Question: My query:
'''
{
"unique_contact_method.enrichments": {
"$not": {
"$elemMatch": {
"created_by.name": "fullcontact"
}
}
}
}
'''
My Index:
'''
{
v: 1,
name: "unique_contact_method.enrichments.created_by.name_1",
key: {
"unique_contact_method.enrichments.created_by.name": 1
},
ns: "app27434806.unique_contact_methods",
background: true,
safe: true
}
'''
The .explain() result:

Why no index?
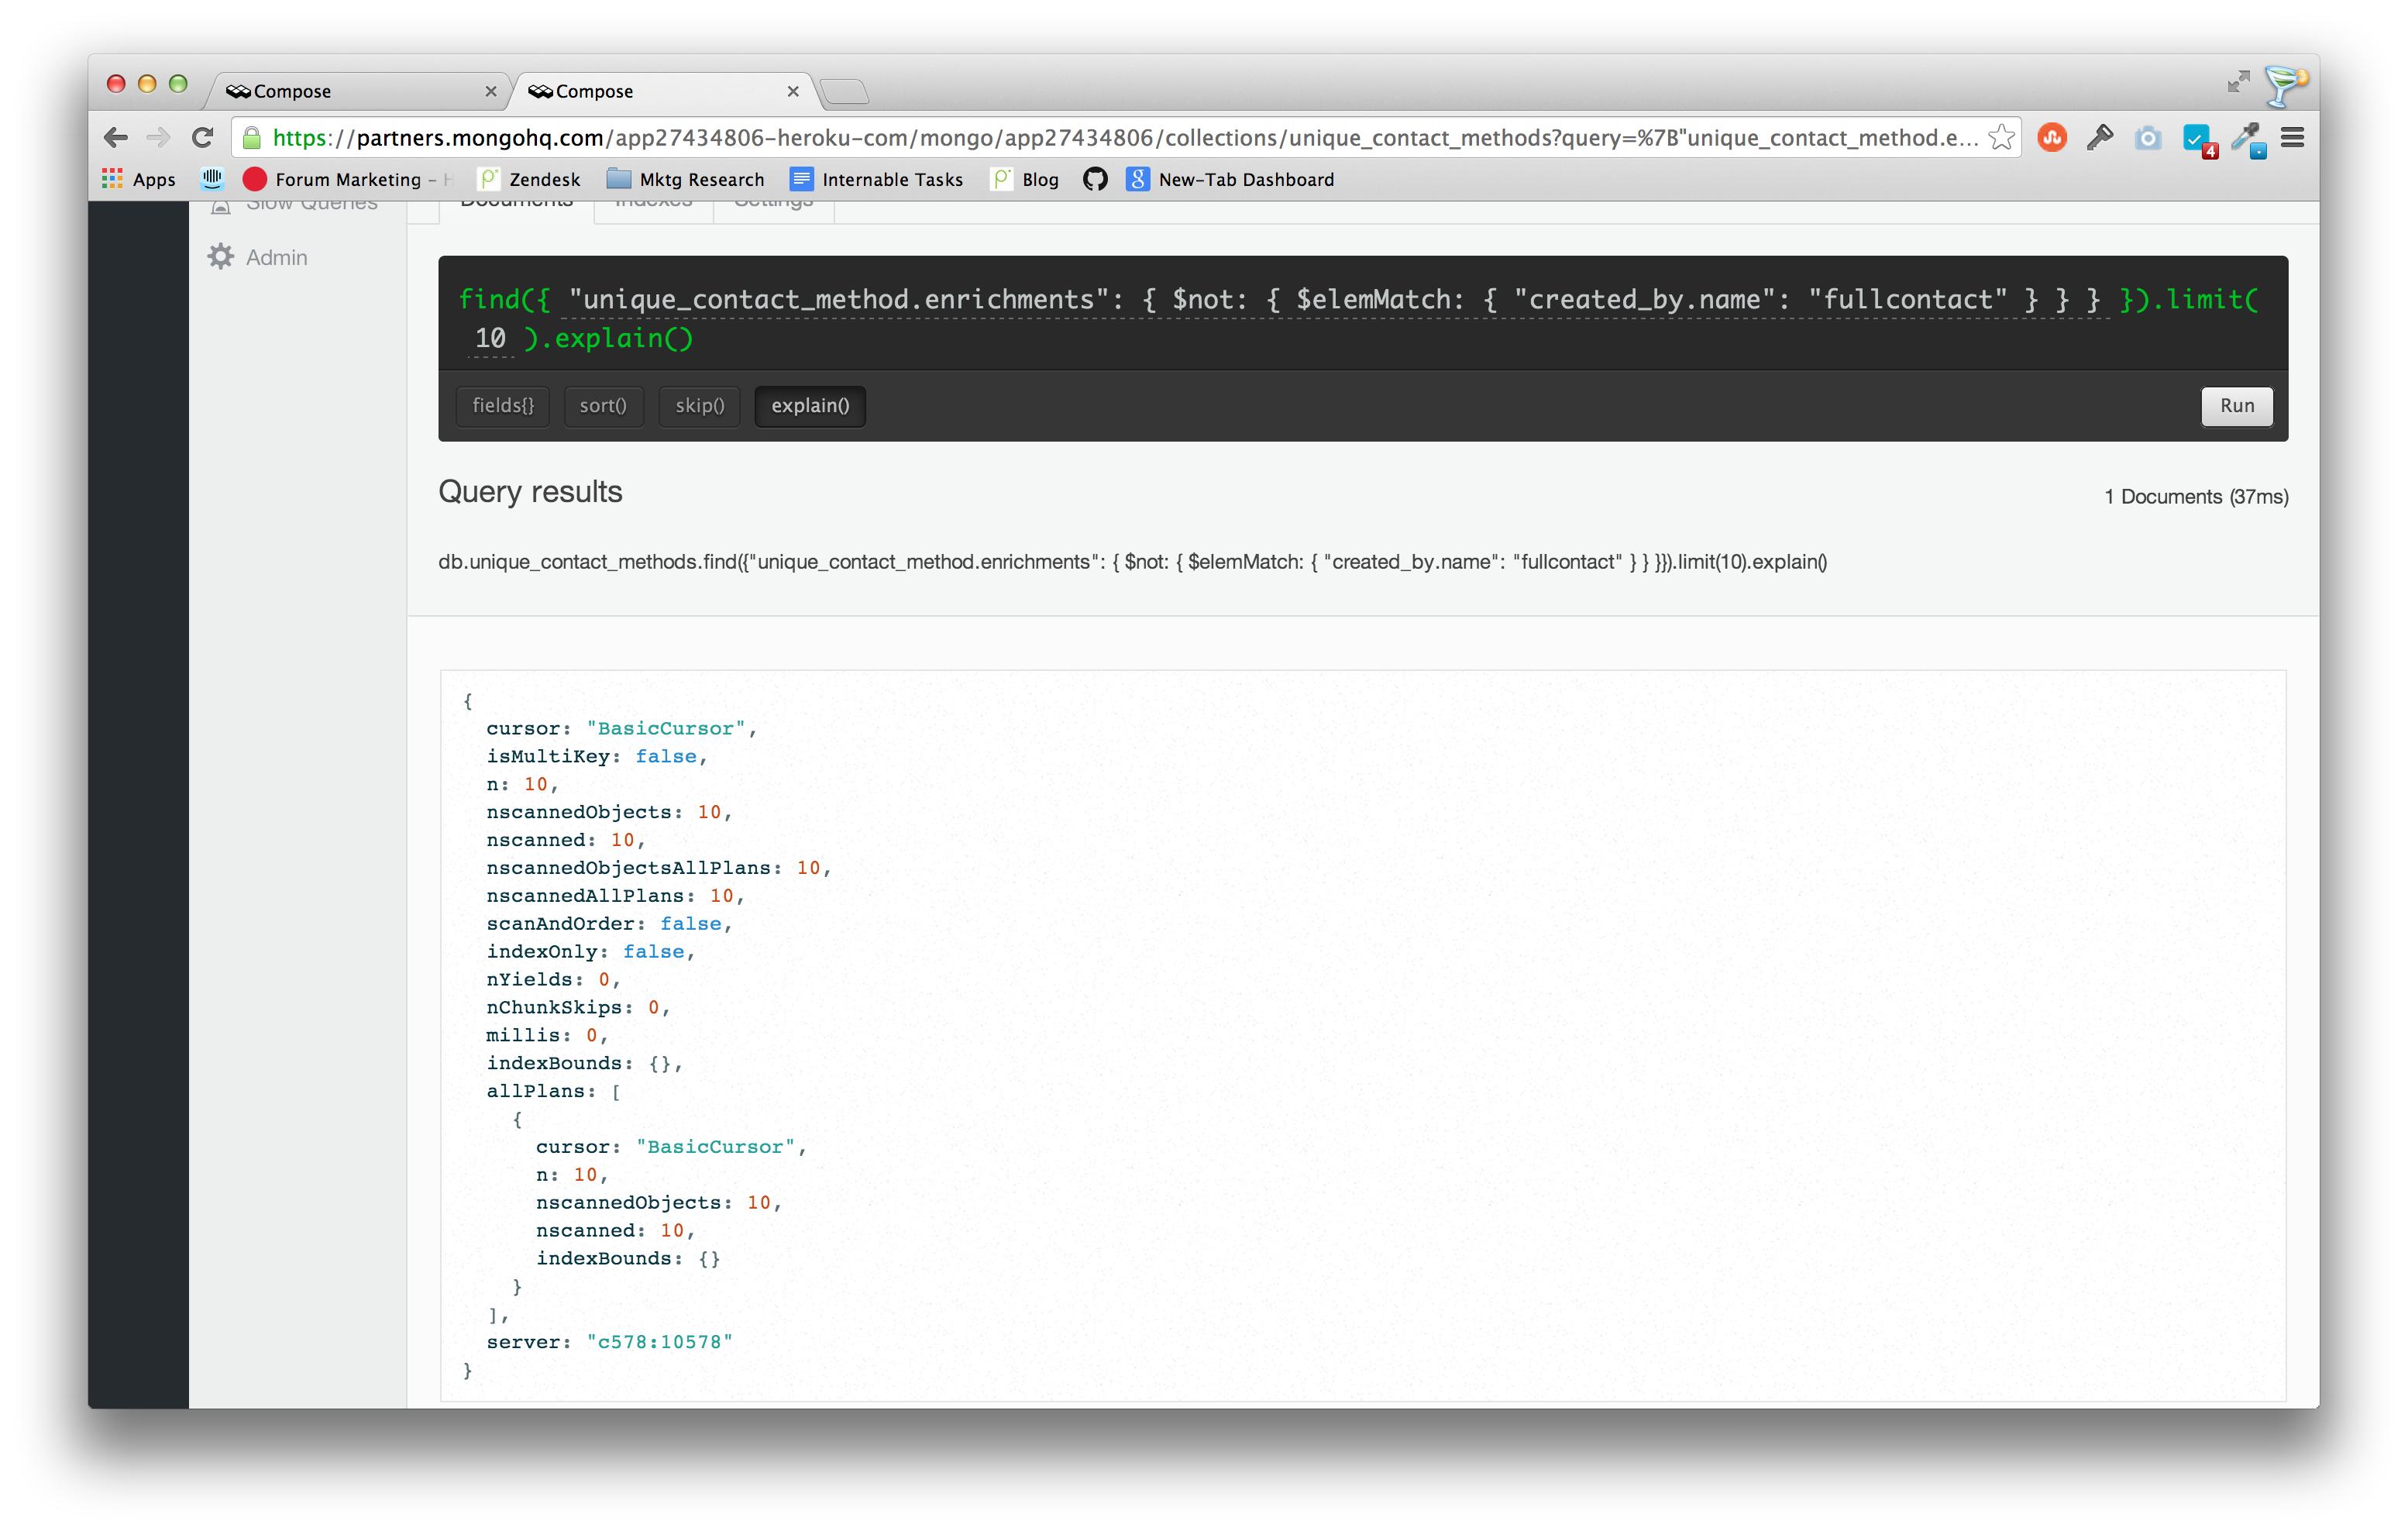
Answer: The use of the <URL> operator here is what makes index usage impossible. There is one statement in the documentation that "implies" this, if not completely clearly:
>
The essential phrase there is "cannot check fields", which means it does not actually "test" the value of the field as can be done with an index. A simple document explains this the best:
'''
{
"_id" : ObjectId("53f3e414deee3a78e47e57e2"),
"created" : [ { "name" : "Bill" }, { "name" : "Ted" } ]
}
'''
Where of course an index is created on "created.name".
Now consider the following query and explain output:
'''
db.doctest.find({ "created": { "$elemMatch": { "name": "Bill" } } }).explain()
{
"cursor" : "BtreeCursor created.name_1",
"isMultiKey" : true,
"n" : 1,
"nscannedObjects" : 1,
"nscanned" : 1,
"nscannedObjectsAllPlans" : 1,
"nscannedAllPlans" : 1,
"scanAndOrder" : false,
"indexOnly" : false,
"nYields" : 0,
"nChunkSkips" : 0,
"millis" : 0,
"indexBounds" : {
"created.name" : [
[
"Bill",
"Bill"
]
]
},
"server" : "ubuntu:27017",
"filterSet" : false
}
'''
That simply selects the index and shows the index bounds as expected.
Not look at this with '$not', and I'm going to "force" the index with '.hint()':
'''
db.doctest.find({ "created": { "$not": { "$elemMatch": { "name": "Bill" } } } }).hint({ "created.name": 1 }).explain()
{
"cursor" : "BtreeCursor created.name_1",
"isMultiKey" : true,
"n" : 0,
"nscannedObjects" : 1,
"nscanned" : 2,
"nscannedObjectsAllPlans" : 1,
"nscannedAllPlans" : 2,
"scanAndOrder" : false,
"indexOnly" : false,
"nYields" : 0,
"nChunkSkips" : 0,
"millis" : 0,
"indexBounds" : {
"created.name" : [
[
{
"$minElement" : 1
},
{
"$maxElement" : 1
}
]
]
},
"server" : "ubuntu:27017",
"filterSet" : false
}
'''
The important part to look at here is "indexBounds". This explains why without the hint the index would not be used, as simply put there are no "bounds" to select by. The '$not' operation basically says:
>
The end evaluation here is that "Ted" is not "Bill" therefore the condition is true, but there is no way to "look for that" using an index.
So the consideration here is how do you do the same thing and use an index? The passage from the documentation tells you that in order to consider the "field" you need to use the <URL> operator instead:
'''
db.doctest.find({ "created": { "$elemMatch": { "name": { "$ne": "Bill" } } } }).explain()
{
"cursor" : "BtreeCursor created.name_1",
"isMultiKey" : true,
"n" : 1,
"nscannedObjects" : 1,
"nscanned" : 2,
"nscannedObjectsAllPlans" : 1,
"nscannedAllPlans" : 2,
"scanAndOrder" : false,
"indexOnly" : false,
"nYields" : 0,
"nChunkSkips" : 0,
"millis" : 0,
"indexBounds" : {
"created.name" : [
[
{
"$minElement" : 1
},
"Bill"
],
[
"Bill",
{
"$maxElement" : 1
}
]
]
},
"server" : "ubuntu:27017",
"filterSet" : false
}
'''
Now the "indexBounds" shows you that the index is used to essentially "filter out" the values that were supplied. So the index is used to pull any other value than "Bill".
The conclusion here is that '$not' has it's logical uses, but in many cases what you actually want is '$ne' instead. Where '$not' must be applied, take into consideration that and index for the field values will not be used to make the comparison.